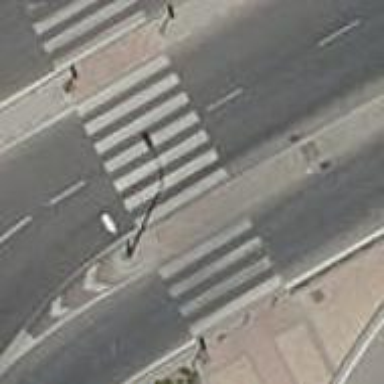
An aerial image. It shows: Road crossing with traffic signals.